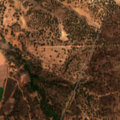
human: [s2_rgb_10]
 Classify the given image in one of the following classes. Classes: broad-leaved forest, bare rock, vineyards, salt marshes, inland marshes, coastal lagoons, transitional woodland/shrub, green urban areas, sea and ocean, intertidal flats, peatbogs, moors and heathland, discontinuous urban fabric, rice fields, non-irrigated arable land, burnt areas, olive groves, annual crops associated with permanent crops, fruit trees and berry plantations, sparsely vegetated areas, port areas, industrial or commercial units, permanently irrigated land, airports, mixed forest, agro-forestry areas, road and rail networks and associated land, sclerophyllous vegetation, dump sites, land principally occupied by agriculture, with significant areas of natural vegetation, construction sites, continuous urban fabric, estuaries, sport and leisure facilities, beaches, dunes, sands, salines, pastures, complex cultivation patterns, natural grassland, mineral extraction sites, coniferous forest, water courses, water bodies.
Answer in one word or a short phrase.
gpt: permanently irrigated land, agro-forestry areas, broad-leaved forest, transitional woodland/shrub